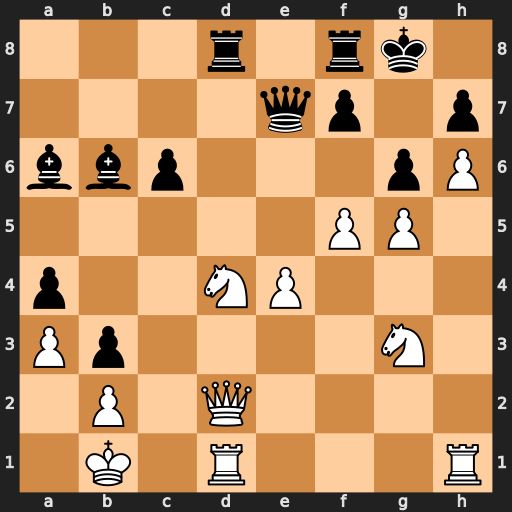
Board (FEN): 3r1rk1/4qp1p/bbp3pP/5PP1/p2NP3/Pp4N1/1P1Q4/1K1R3R
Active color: w
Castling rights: -
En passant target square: -
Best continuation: Nxc6 Qc5 Nxd8